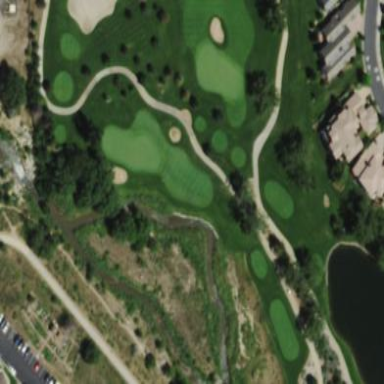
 specifically fairway. This recreational ground features neatly mown grass."